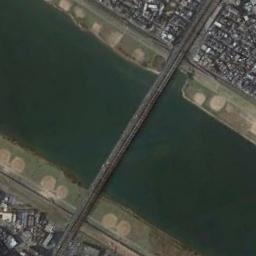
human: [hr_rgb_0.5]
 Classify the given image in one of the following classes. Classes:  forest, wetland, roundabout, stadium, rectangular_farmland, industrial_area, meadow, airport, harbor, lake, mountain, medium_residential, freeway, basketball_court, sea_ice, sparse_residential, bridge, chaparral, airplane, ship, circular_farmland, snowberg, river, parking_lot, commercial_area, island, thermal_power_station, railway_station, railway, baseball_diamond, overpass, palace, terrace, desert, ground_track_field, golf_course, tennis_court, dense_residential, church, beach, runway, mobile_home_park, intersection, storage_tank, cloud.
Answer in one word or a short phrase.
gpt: bridge